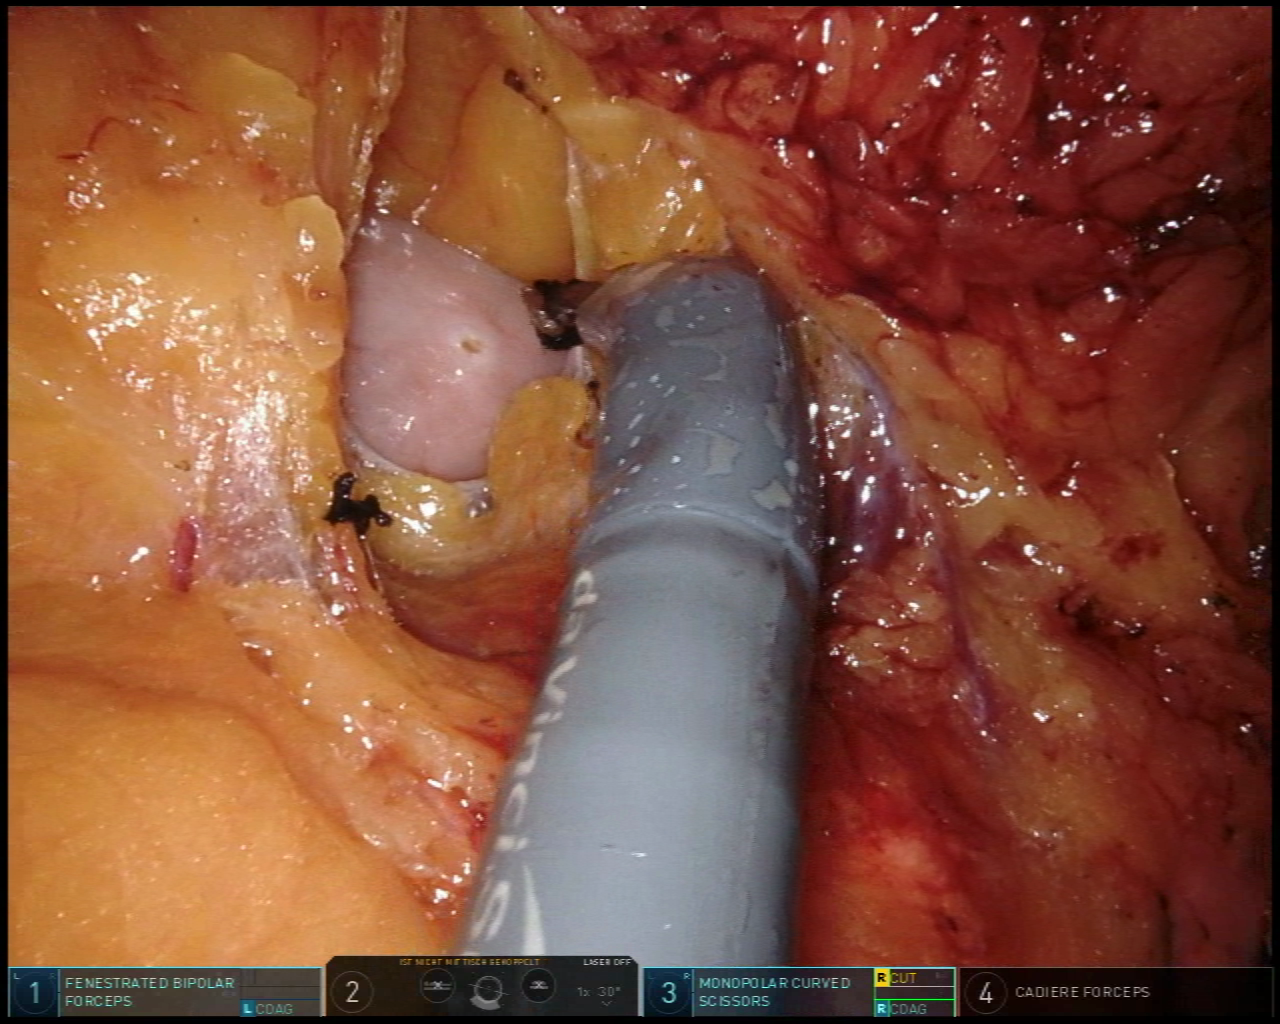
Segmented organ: stomach
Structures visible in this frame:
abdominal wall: no
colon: no
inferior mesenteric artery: no
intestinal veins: no
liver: no
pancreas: yes
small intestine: no
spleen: no
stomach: yes
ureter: no
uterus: no
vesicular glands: no